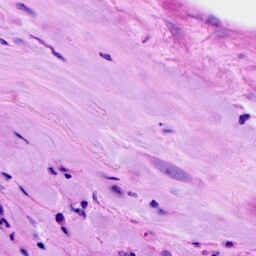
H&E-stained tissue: Breast